【题型】解答题　【知识点】解析几何　【难度】easy
已知双曲线 $C$: $\frac{x^2}{2} - y^2 = 1$，点 $M$ 的坐标为 $(0,1)$。}

(1) 设直线 $l$ 过点 $M$，斜率为 $\frac{1}{2}$，它与双曲线 $C$ 交于 $A$、$B$ 两点，求线段 $AB$ 的长；

(2) 设点 $P$ 在双曲线 $C$ 上，$Q$ 是点 $P$ 关于 $y$ 轴的对称点。记 $k = \overrightarrow{MP} \cdot \overrightarrow{MQ}$，求 $k$ 的取值范围。
【解答】
\noindent \textbf{【详解】}
(1) 直线 $l$ 的方程为 $y = \frac{1}{2}x + 1$。

由方程组
\[
\begin{cases}
y = \frac{1}{2}x + 1, \\
\frac{x^2}{2} - y^2 = 1,
\end{cases}
\]
得 $x^2 - 4x - 8 = 0$。

设 $A(x_1,y_1)$，$B(x_2,y_2)$，则 $x_1 + x_2 = 4$，$x_1x_2 = -8$，
\[
|AB| = \sqrt{1 + \frac{1}{4}} \sqrt{(x_1 + x_2)^2 - 4x_1x_2} = \sqrt{1 + \frac{1}{4}} \times \sqrt{16 + 32} = 2\sqrt{15}.
\]

---

(2) 设点 $P(x,y)$，则点 $Q$ 的坐标为 $(-x,y)$。

$\because \overrightarrow{MP} = (x, y - 1)$，$\overrightarrow{MQ} = (-x, y - 1)$，
\[
\therefore k = -x^2 + (y - 1)^2 = -2 - 2y^2 + y^2 - 2y + 1 = -y^2 - 2y - 1 = -(y + 1)^2.
\]
因为 $y \in \mathbb{R}$，所以 $k \in (-\infty, 0]$。

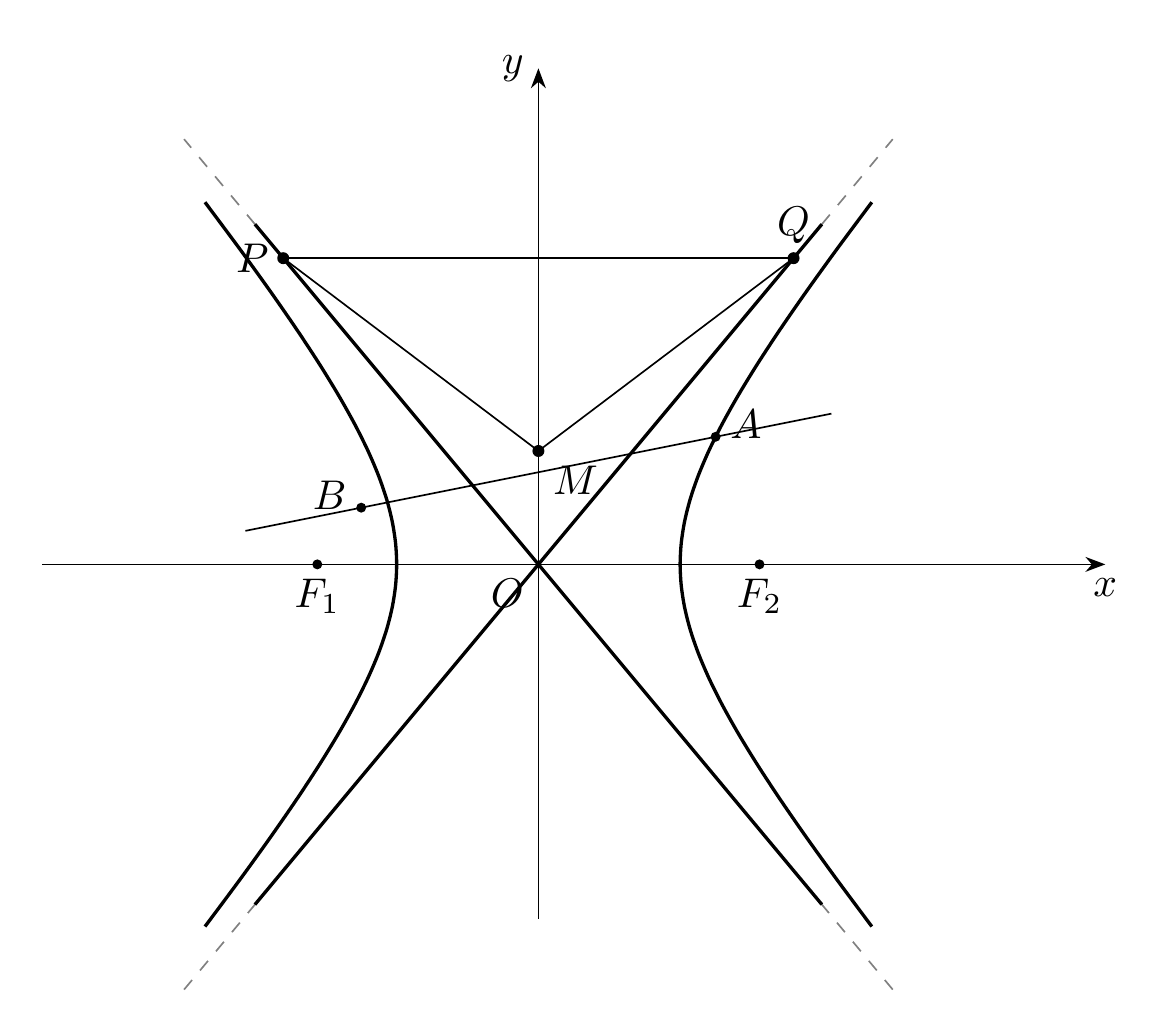